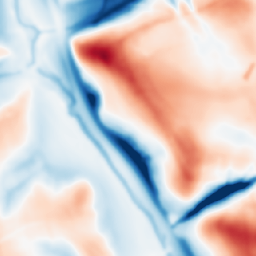
Category: multiscale
Decomposition family: dog_multiscale
Decomposition parameters: sigma_ratio: 1.6
n_scales: 5
base_sigma: 2
Upsampling method: nearest
Upsampling parameters: scale: 4
Upsampling scale: 4